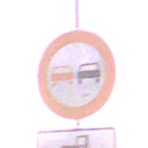
Verkehrszeichen: Ueberholverbot
Zusatzzeichen unten: SonstigeOderMehrspurigeFahrzeuge1
Umgebung: Outdoor, RoadRail
Tageszeit: Dawn
Wetter: Clear
Licht: Natural
Jahreszeit: NotSpecified
Kontrast: LowContrast